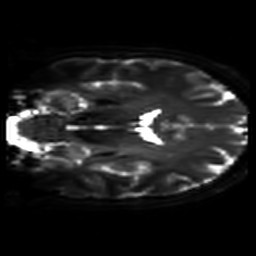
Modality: DWI
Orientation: coronal
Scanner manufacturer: philips
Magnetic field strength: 7 T
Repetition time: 9.612 s
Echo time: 0.073 s